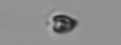
Label: Pyramimonas